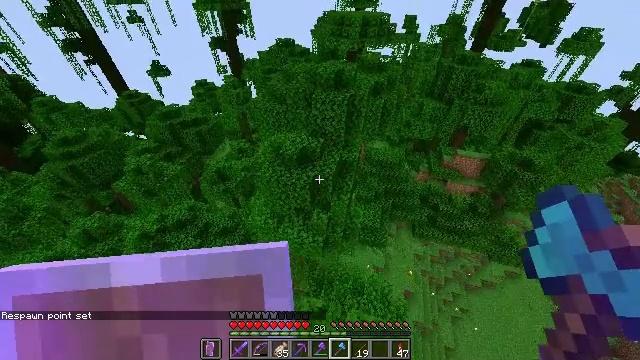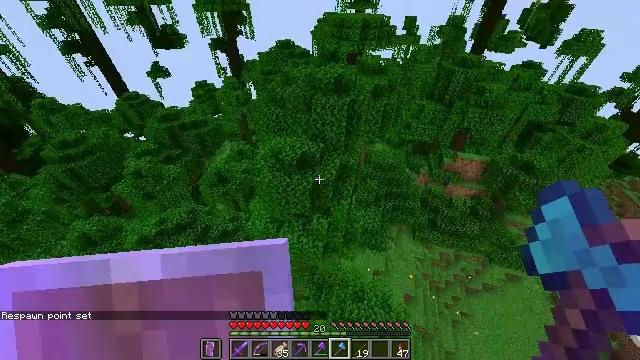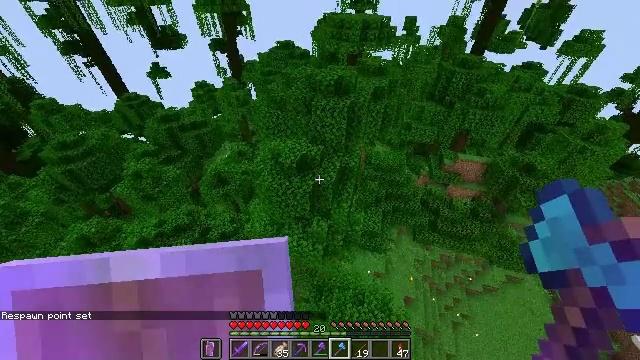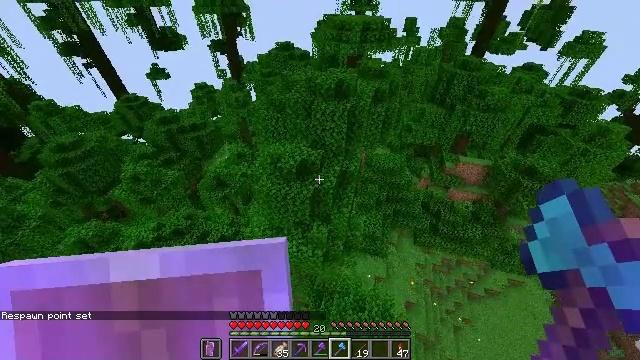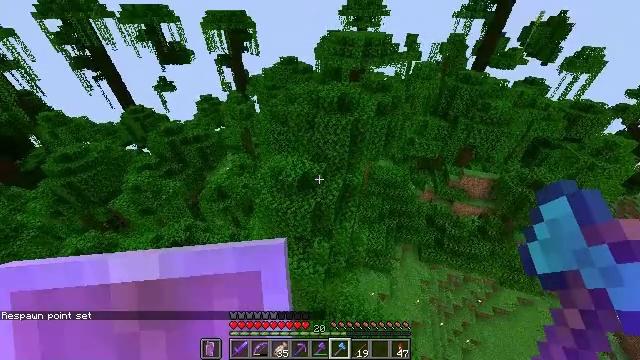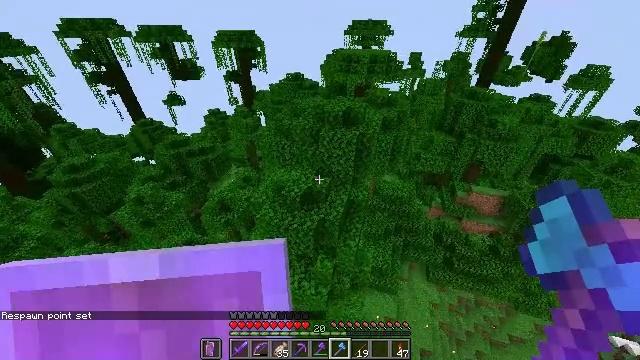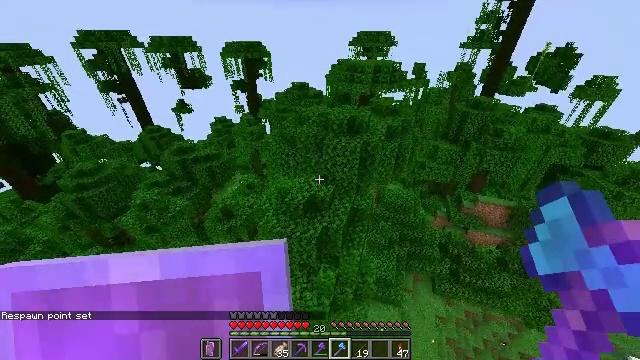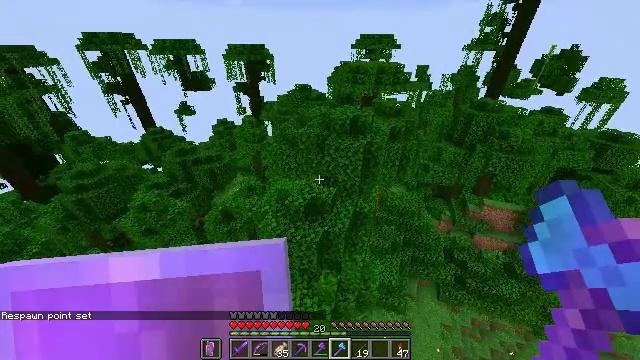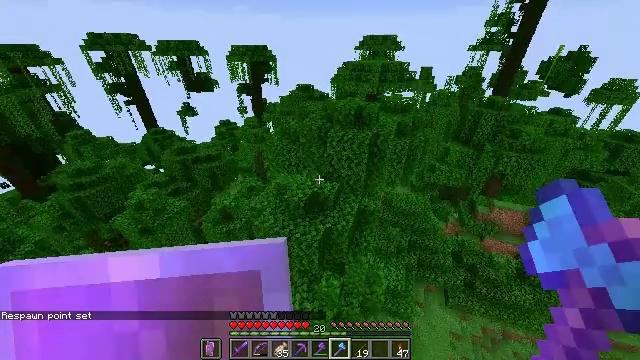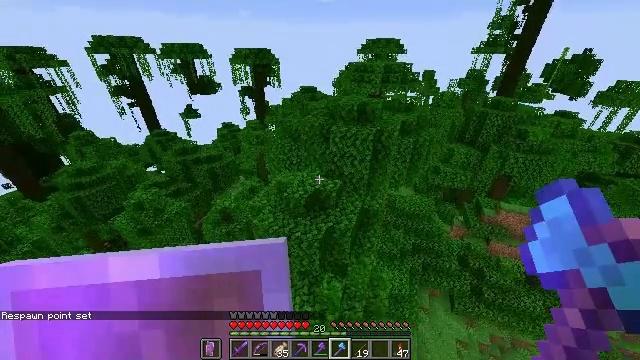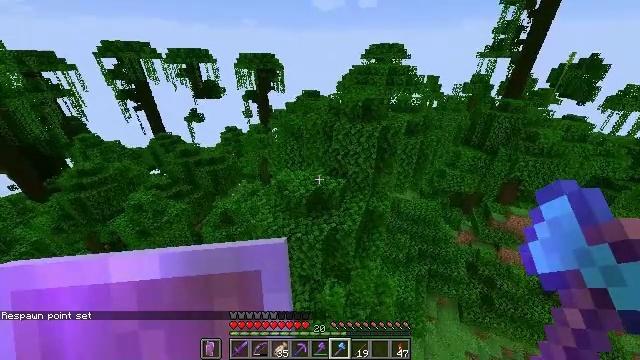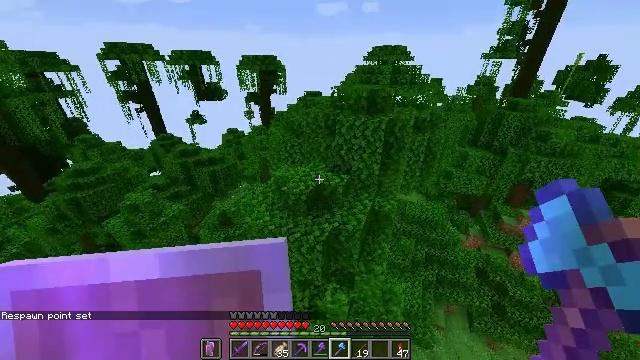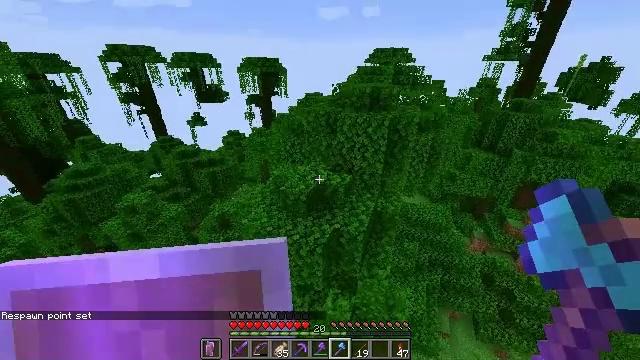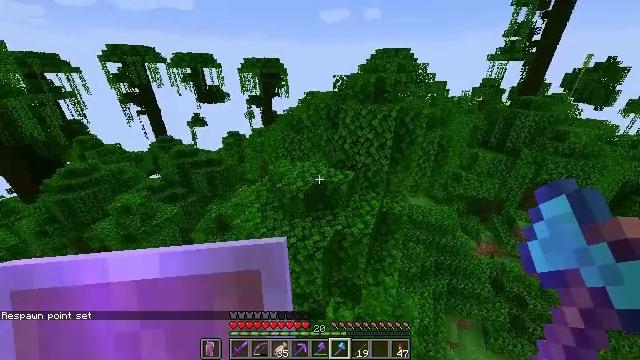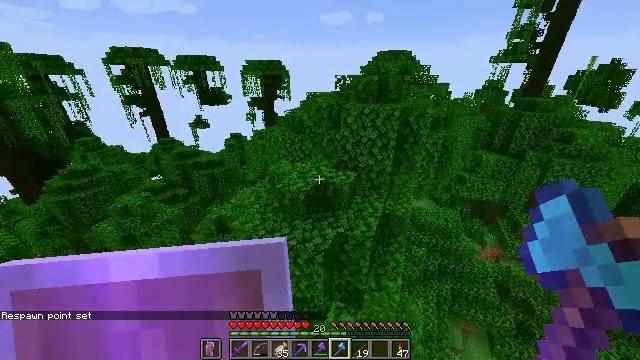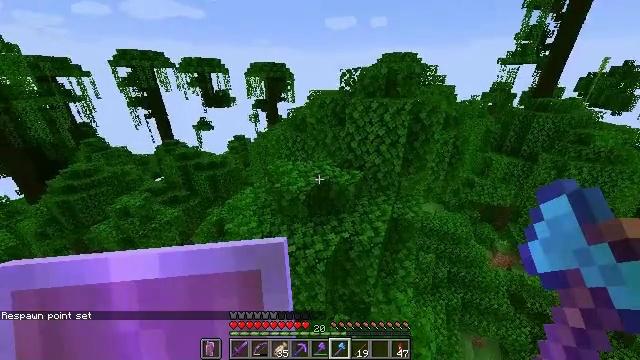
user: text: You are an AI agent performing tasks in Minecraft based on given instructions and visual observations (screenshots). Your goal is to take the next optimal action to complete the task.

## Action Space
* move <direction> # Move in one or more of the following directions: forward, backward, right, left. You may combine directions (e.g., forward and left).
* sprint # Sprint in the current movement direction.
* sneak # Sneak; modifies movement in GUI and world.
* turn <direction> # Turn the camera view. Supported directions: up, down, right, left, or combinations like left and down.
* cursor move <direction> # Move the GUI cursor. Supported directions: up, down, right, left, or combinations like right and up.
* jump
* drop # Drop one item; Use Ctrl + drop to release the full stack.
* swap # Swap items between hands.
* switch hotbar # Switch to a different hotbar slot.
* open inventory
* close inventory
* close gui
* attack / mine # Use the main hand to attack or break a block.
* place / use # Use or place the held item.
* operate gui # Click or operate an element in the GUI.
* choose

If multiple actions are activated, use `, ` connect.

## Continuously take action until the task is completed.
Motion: motion action
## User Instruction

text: Collect some oak leaves.
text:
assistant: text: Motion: move forward, sprint, jump
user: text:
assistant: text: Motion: move forward, sprint, jump
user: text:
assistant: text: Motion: move forward, sprint, jump
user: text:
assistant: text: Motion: move forward, sprint, turn up
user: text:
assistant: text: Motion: move forward, sprint, turn left and up
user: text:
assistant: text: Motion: move forward, sprint, turn left and up
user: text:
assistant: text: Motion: move forward, sprint, jump
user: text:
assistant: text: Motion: move forward, sprint, turn up, jump
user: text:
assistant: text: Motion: move forward, sprint, turn up, jump
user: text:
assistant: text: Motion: move forward, sprint, turn up, jump
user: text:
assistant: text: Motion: move forward, sprint, turn up, jump
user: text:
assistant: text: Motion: move forward, sprint, jump
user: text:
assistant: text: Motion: move forward, sprint, jump
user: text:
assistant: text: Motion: move forward, sprint
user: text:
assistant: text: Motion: move forward, sprint, turn left
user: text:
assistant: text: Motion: sprint, turn left and up
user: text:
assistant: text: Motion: turn left
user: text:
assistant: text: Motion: no_op
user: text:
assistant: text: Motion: no_op
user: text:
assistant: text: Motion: no_op
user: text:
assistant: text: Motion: no_op
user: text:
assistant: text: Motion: no_op
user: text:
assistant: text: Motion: no_op
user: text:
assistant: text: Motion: sneak
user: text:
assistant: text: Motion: sneak
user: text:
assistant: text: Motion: sneak
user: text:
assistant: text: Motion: sneak
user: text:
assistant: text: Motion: sneak
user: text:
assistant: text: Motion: sneak
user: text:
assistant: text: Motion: sneak